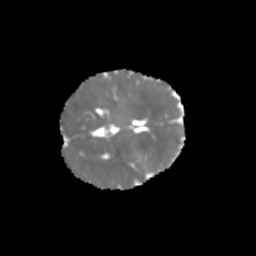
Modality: MD
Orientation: axial
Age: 6
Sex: female
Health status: healthy